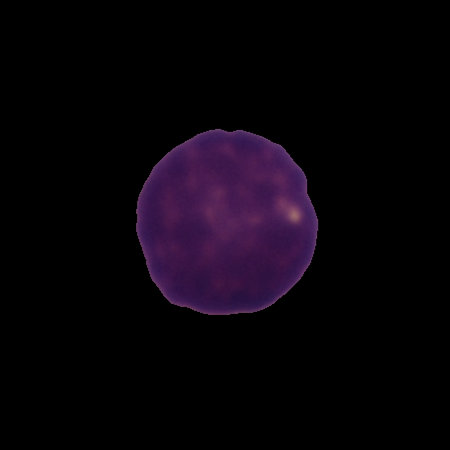
Label: healthy